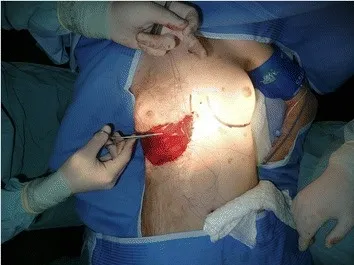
At the operation after releasing the contracture and putting the Integra on the breast (first operation).
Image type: medical_photograph (other_medical_photograph)